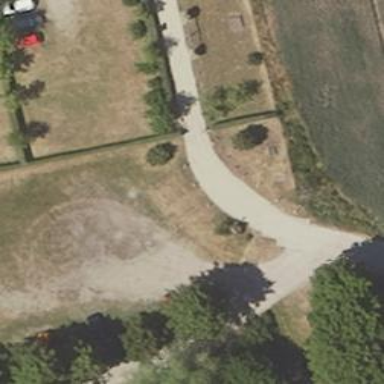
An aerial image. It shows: Service road with gravel surface. The tracktype is classified as grade4.